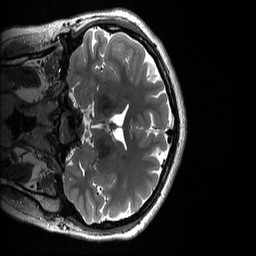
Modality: T2w
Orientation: coronal
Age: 19
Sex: female